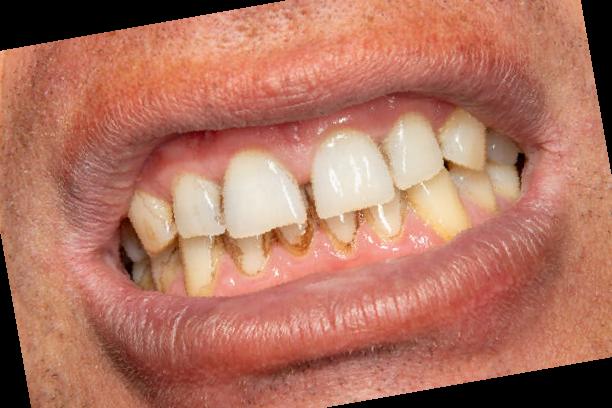
Condition: Calculus